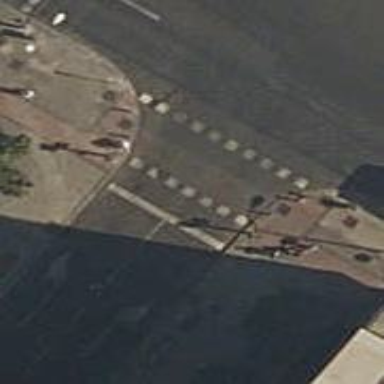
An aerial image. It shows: Road crossing with traffic signals.